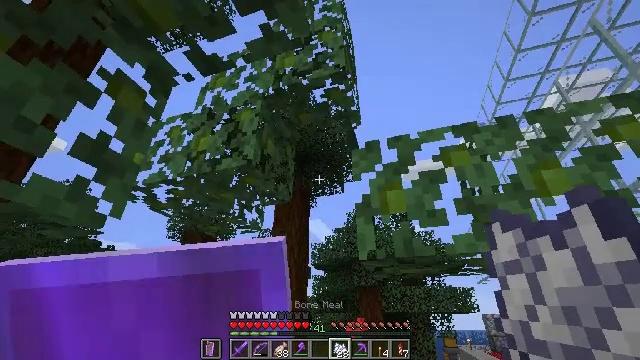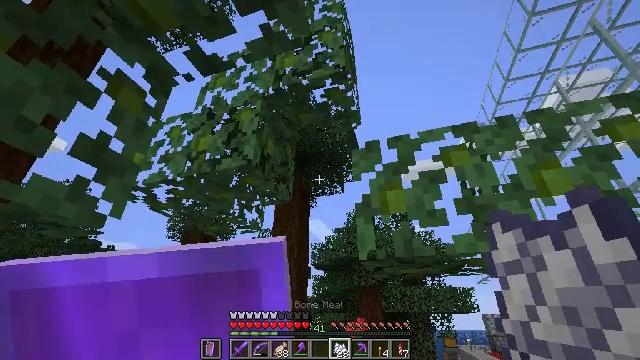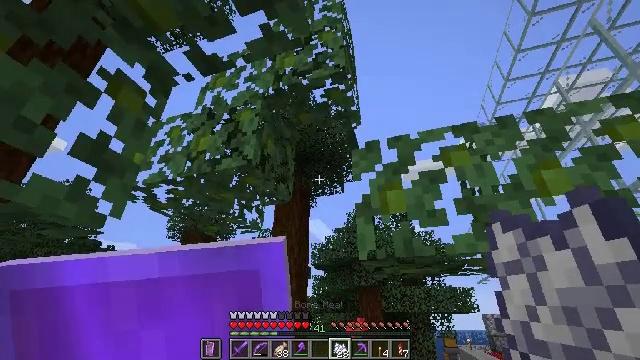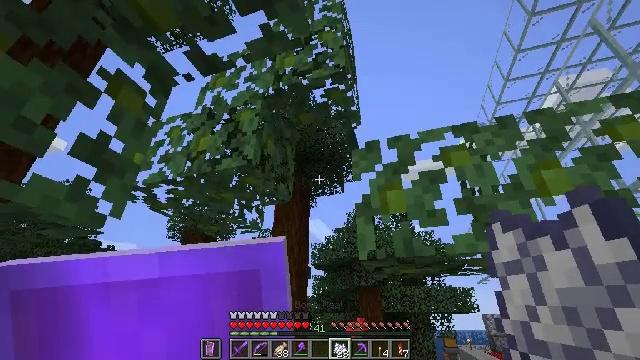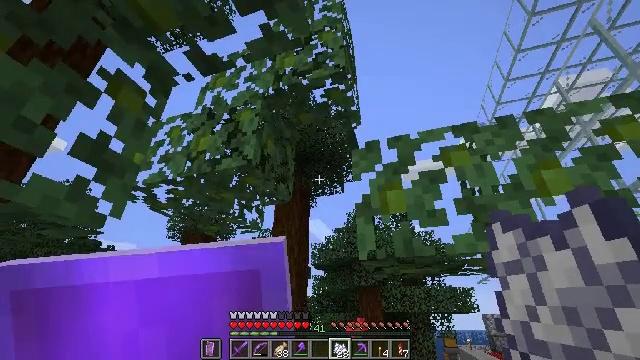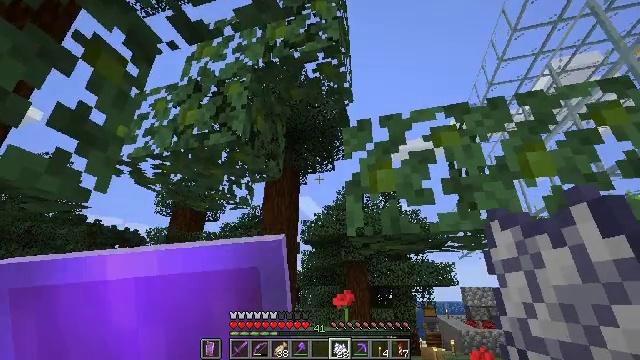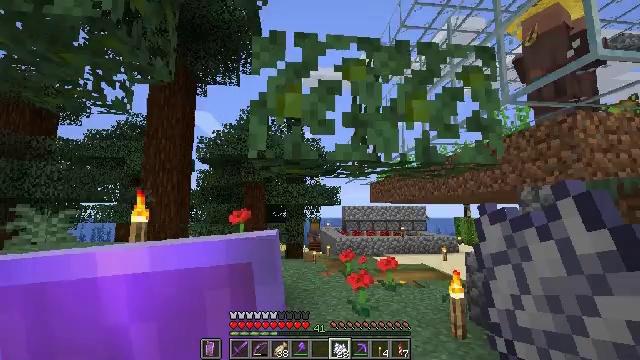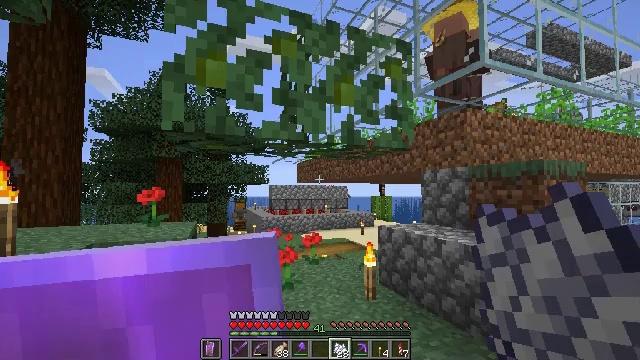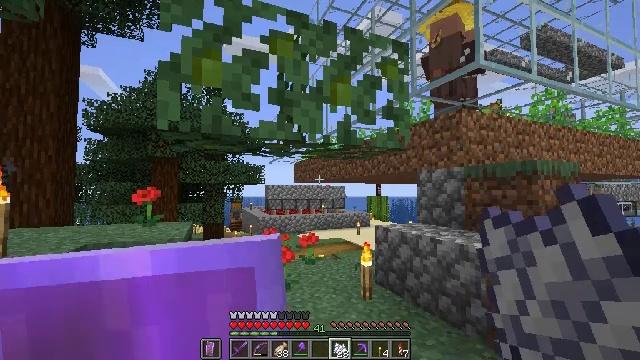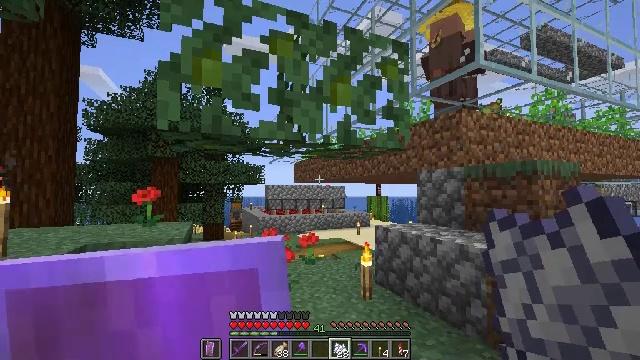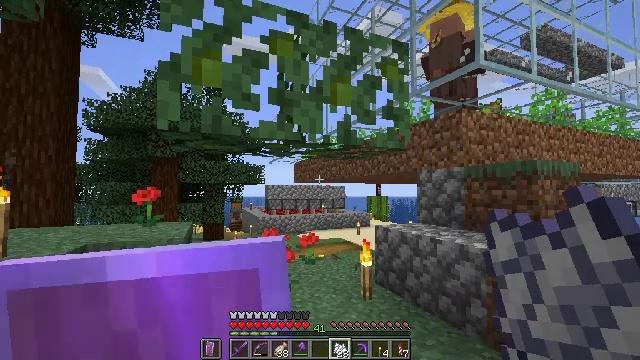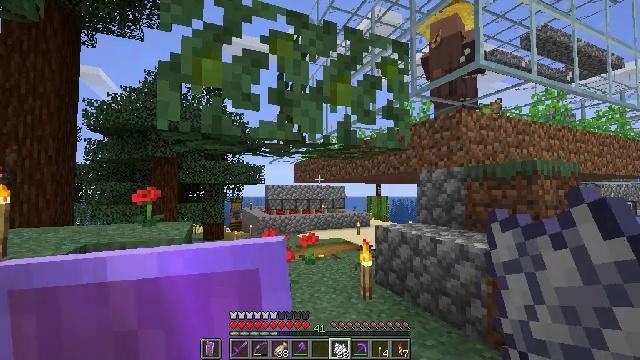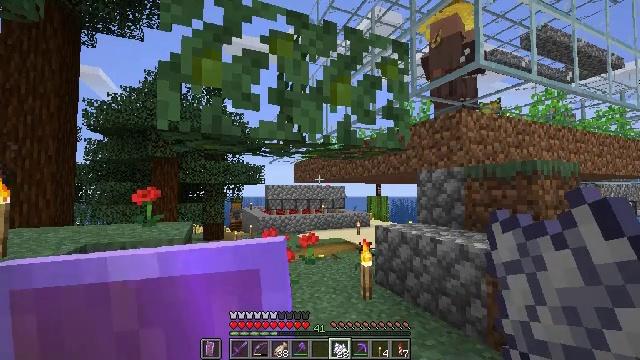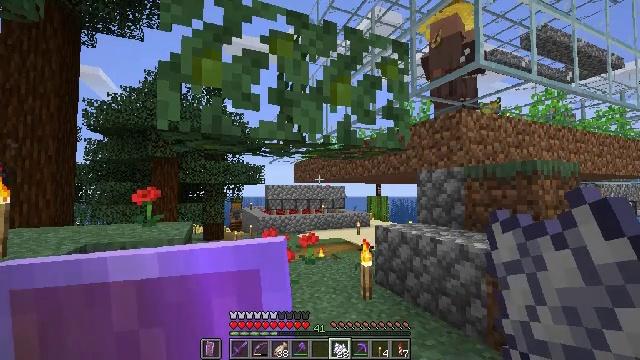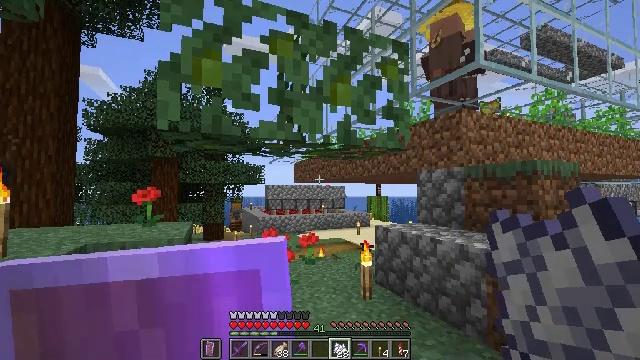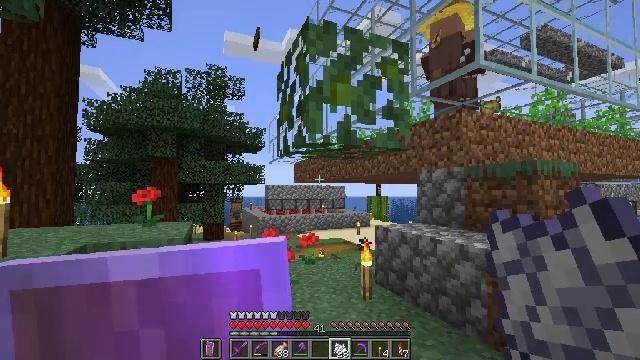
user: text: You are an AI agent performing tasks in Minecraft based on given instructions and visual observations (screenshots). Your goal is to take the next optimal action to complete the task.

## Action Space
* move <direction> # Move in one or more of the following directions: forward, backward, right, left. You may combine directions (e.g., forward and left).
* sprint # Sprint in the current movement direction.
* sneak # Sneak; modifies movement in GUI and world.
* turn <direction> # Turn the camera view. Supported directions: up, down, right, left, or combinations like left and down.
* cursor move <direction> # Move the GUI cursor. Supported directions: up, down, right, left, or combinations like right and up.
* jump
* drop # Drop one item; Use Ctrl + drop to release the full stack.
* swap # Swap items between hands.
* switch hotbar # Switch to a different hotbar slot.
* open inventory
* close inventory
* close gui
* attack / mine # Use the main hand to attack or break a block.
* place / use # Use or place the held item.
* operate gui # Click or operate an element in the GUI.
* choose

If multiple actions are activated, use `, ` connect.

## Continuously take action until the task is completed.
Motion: motion action
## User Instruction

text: Gather jungle leaves from the tree.
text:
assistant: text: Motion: no_op
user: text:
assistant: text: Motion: no_op
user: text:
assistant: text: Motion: no_op
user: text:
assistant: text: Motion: no_op
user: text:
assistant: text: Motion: turn right and down
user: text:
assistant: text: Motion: turn right and down
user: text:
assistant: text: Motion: turn right and down
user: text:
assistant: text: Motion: no_op
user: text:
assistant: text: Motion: no_op
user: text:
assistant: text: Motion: no_op
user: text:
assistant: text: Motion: no_op
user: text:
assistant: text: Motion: no_op
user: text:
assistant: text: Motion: no_op
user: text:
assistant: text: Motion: no_op
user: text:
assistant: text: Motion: no_op
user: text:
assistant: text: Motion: no_op
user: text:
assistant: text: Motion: no_op
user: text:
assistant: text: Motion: no_op
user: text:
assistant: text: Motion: no_op
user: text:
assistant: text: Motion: move back
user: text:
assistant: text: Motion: move back, turn left
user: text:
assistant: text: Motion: move back
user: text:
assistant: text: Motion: move back
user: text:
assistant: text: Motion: no_op
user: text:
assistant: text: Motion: no_op
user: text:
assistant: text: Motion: no_op
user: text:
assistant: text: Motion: no_op
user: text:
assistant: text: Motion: no_op
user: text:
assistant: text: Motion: move forward
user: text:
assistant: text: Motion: move forward, turn down